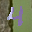
Label: 4